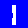
Digit: 1